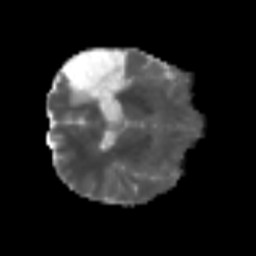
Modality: MD
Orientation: axial
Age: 55
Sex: male
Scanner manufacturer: siemens
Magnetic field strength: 3 T
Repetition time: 3.2 s
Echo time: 0.081 s